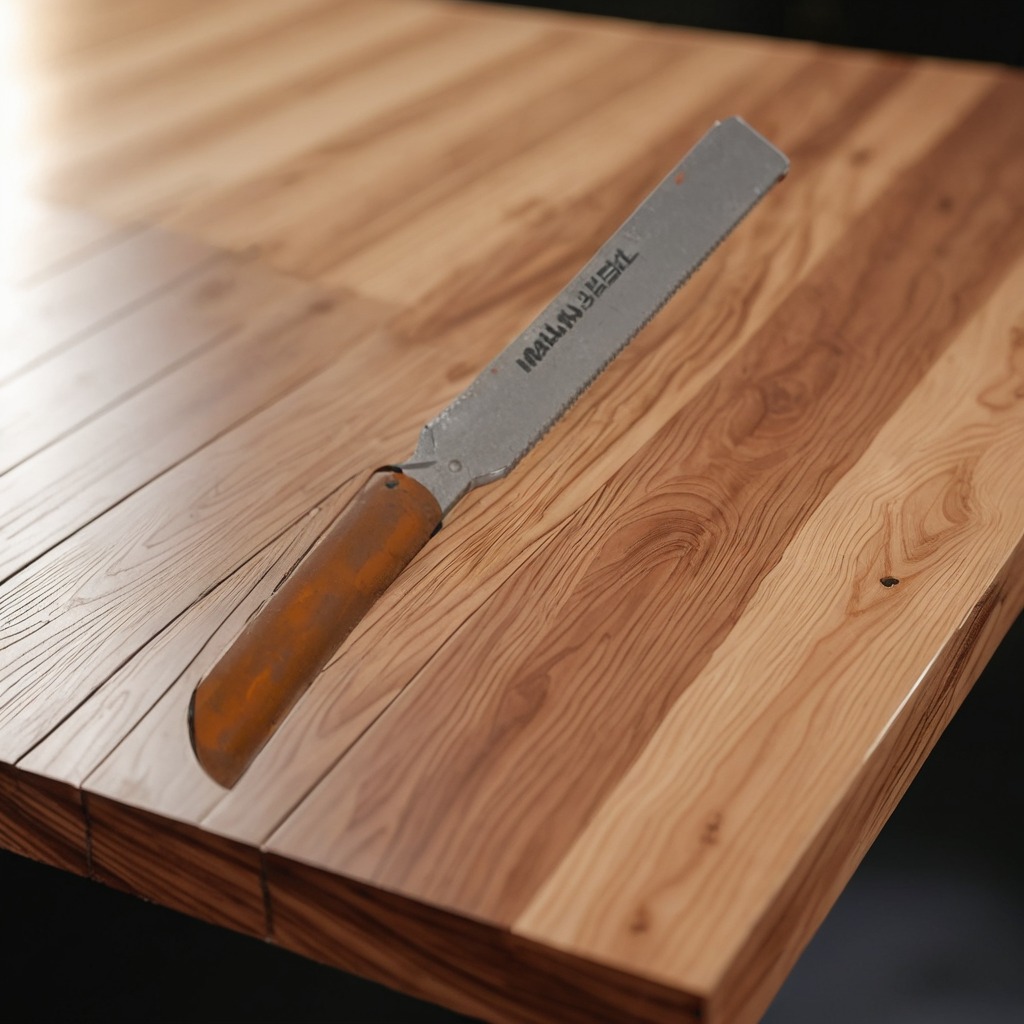
A metal saw is lying on the wooden table in a carpentry studio.